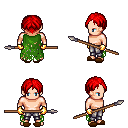
a pixel art fantasy rpg character, male body template, human, light skin, green tattered cape, metal pants, red parted hairstyle, gold gloves, brown slippers, spear, four views (front, back, left, right), 2x2 character sprite sheet, small pixel art, hard edges, no anti-aliasing